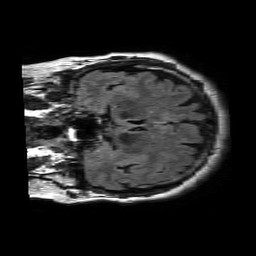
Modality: FLAIR
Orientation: coronal
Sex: female
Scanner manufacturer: philips
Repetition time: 11 s
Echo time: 0.125 s